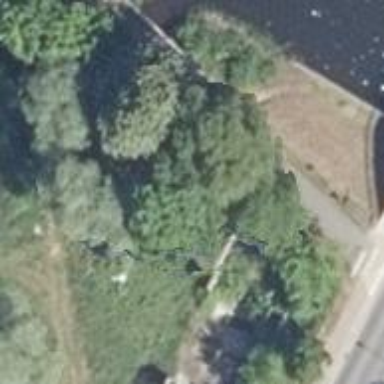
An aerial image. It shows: Segregated cycleway on bridge over path.